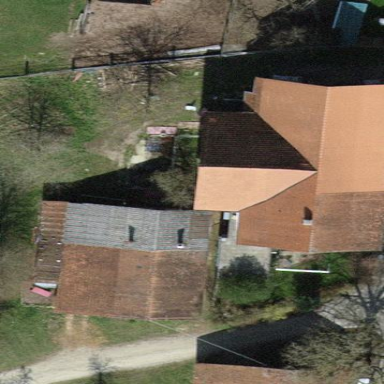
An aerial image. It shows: Restaurant building.